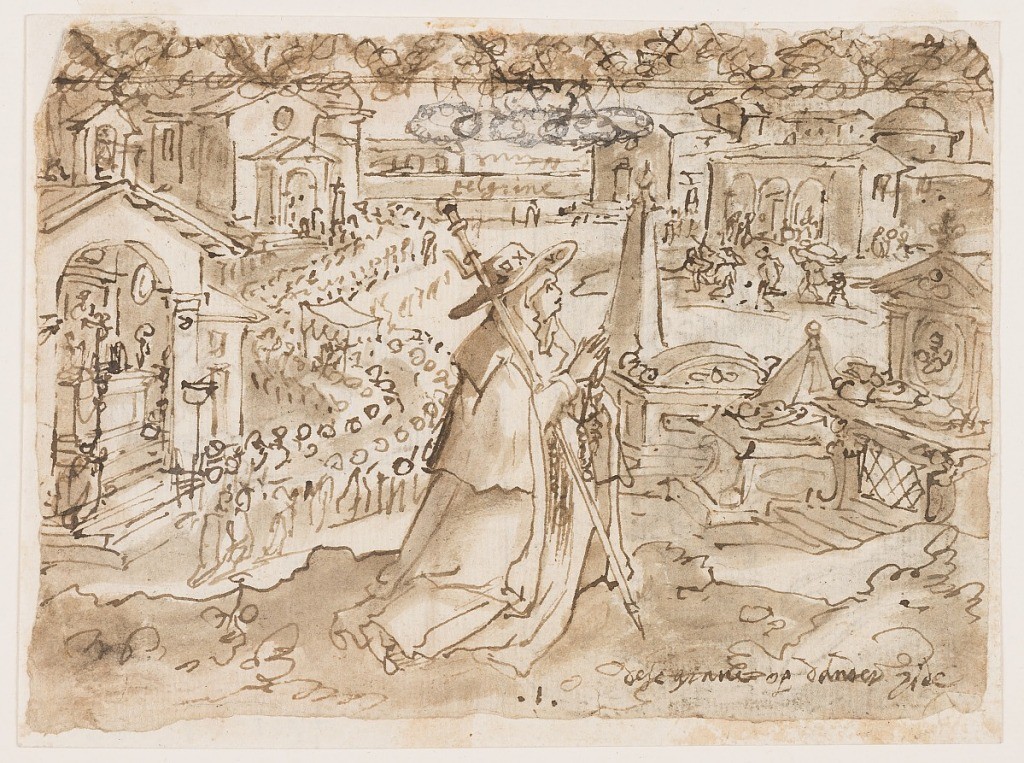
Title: Pietas
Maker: Jan van der Straet, called Stradanus, Flemish, 1523–1605
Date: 1594–1596
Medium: Recto: pen and brush and brown ink over black chalk, with corrections by the artist in white opaque paint, on laid paper Verso: pen and brown ink, brush and brown wash, over black chalk on laid paper
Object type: Drawing
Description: Recto: A female pilgrim, an allegory of Piety, kneels before an outdoor altar. She holds a staff and rosary. In the distant background is a church and religious procession.

Verso, above: A standing man holds a long piece of cloth, to be used as a blindfold. Another figure sketched in black chalk is faintly visible at left.

Verso, below: A hunter at center throws a blindfold across the eyes of a lion that attacks him from left.